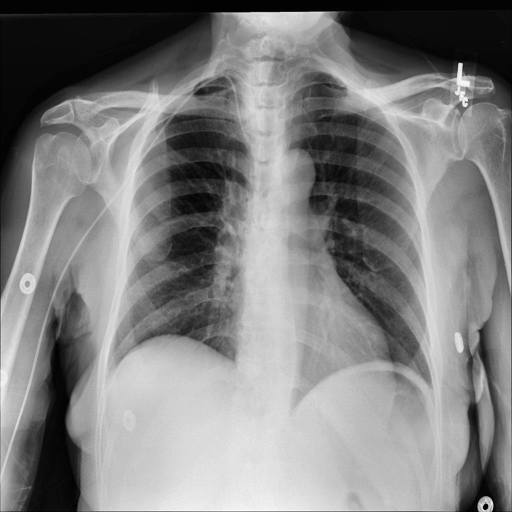
Finding: NORMAL